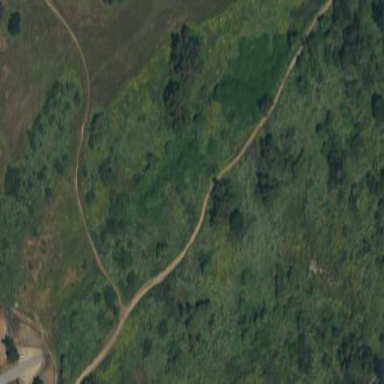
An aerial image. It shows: Nature reserve with scrub vegetation.